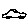
Label: car